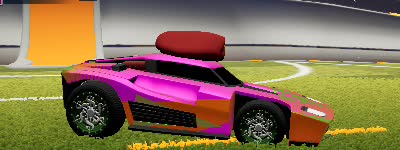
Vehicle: breakout